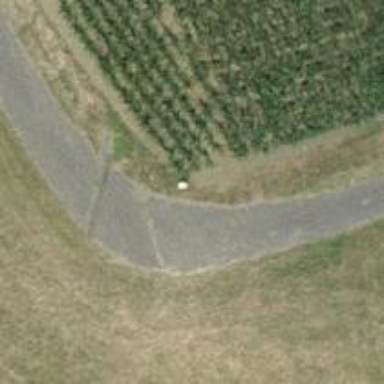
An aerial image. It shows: Well-maintained track road of grade 1.